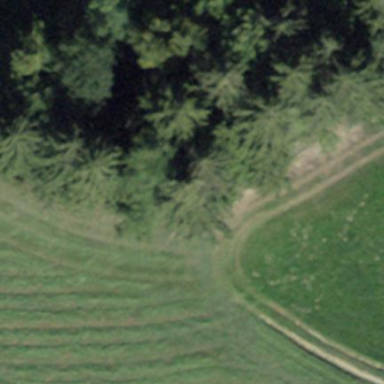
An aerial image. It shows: Forest area.